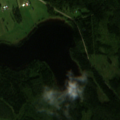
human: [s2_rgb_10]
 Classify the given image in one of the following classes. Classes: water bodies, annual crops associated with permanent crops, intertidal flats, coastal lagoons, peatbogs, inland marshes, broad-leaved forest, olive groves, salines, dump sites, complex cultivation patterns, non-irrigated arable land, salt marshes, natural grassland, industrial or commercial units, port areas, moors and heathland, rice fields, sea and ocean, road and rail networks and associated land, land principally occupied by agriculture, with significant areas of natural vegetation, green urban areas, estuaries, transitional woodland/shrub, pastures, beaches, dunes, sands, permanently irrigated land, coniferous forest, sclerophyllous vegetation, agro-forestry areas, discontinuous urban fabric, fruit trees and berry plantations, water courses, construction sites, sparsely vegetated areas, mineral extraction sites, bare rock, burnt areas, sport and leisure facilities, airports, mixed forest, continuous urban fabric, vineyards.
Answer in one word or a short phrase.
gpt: non-irrigated arable land, coniferous forest, mixed forest, water bodies